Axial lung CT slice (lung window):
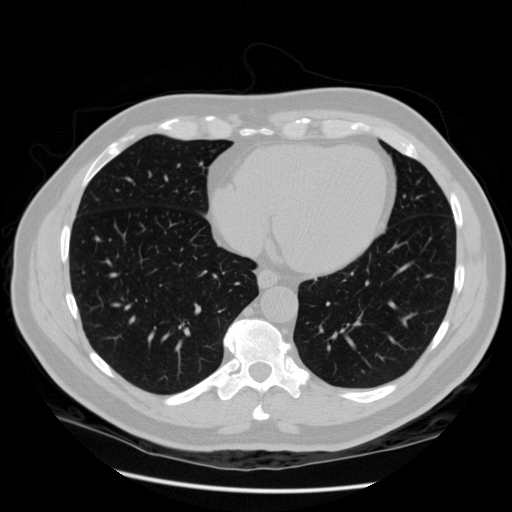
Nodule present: no